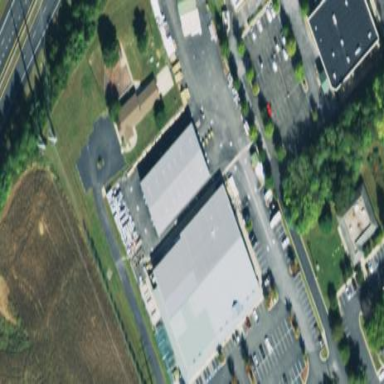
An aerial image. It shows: Retail building.